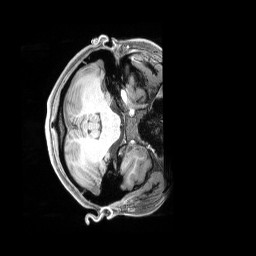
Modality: T1w
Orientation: axial
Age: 25
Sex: female
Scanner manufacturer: siemens
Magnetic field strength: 3 T
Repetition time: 2.4 s
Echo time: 0.00228 s